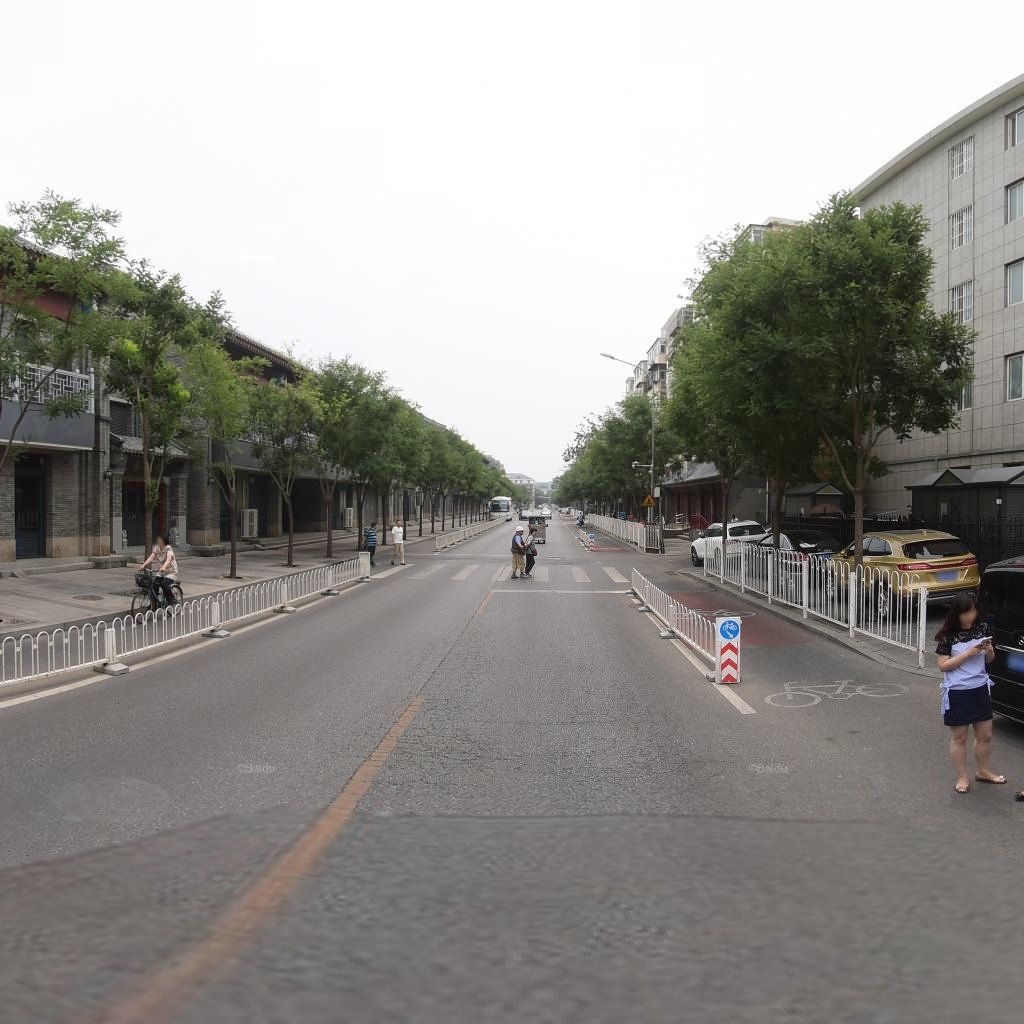
Region: Xicheng
Road damage annotations: longitudinal crack, alligator crack